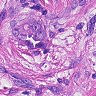
Metastatic tissue present: yes